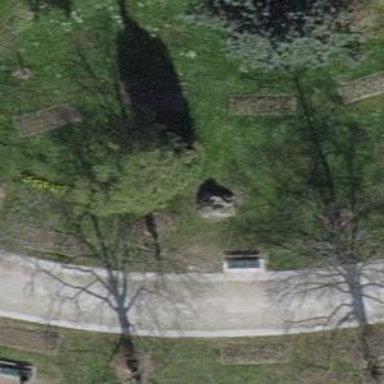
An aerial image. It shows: Historic monument.